Question: I have tried to post on facebook and twitter using SLComposeViewController. my code is
'''
-(void)postToFacebookWithObject:(id)object FromController:(UIViewController*)vc {
if ([SLComposeViewController isAvailableForServiceType:SLServiceTypeFacebook])
{
SLComposeViewController *controller = [SLComposeViewController composeViewControllerForServiceType:SLServiceTypeFacebook];
SLComposeViewControllerCompletionHandler myBlock = ^(SLComposeViewControllerResult result){
if (result == SLComposeViewControllerResultCancelled)
{
DLog(@"Cancelled");
}
else
{
DLog(@"Done");
}
[controller dismissViewControllerAnimated:YES completion:Nil];
};
controller.completionHandler =myBlock;
[controller removeAllImages];
[controller removeAllURLs];
NSMutableDictionary *item = (NSMutableDictionary *)object;
[controller setInitialText:[item objectForKey:@"DealTitle"]];
if([item objectForKey:@"DealImage"])
[controller addImage:[item objectForKey:@"DealImage"]];
if([item objectForKey:@"url"])
[controller addURL:[NSURL URLWithString:[item objectForKey:@"url"]]];
[vc presentViewController:controller animated:YES completion:Nil];
}
else
{
UIAlertView *alert = [[UIAlertView alloc] initWithTitle:@"" message:LocStr(@"NO_FACEBOOK_ACCOUNT_CONFIGURED") delegate:nil cancelButtonTitle:@"Ok" otherButtonTitles:nil];
[alert show];
DLog(@"UnAvailable");
}
'''
}
> this working fine in ios 7 but in ios 8 this sheet coming behind my view which i have added on window. How i can fix this?
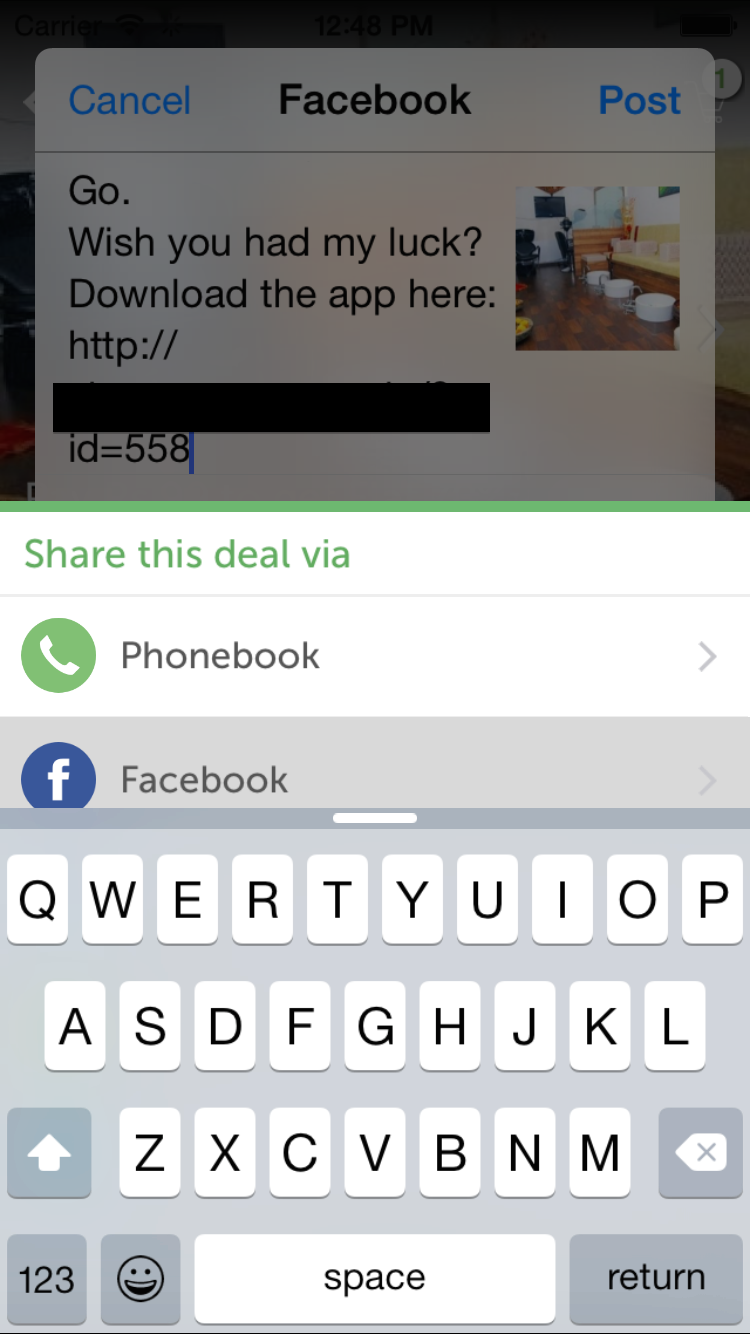
Answer: I have solve this issue by adding my view on navigationcontroller.view not on window.